Field crop: maize
Growth stage: 2
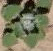
Species: chenopodium